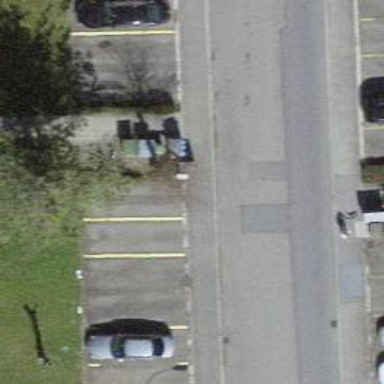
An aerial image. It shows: Kerb barrier.